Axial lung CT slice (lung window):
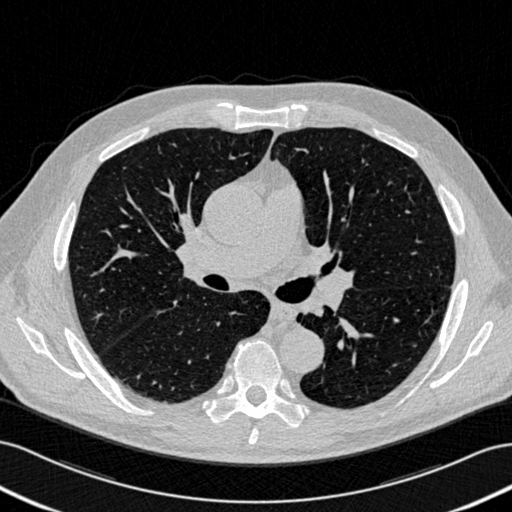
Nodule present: no